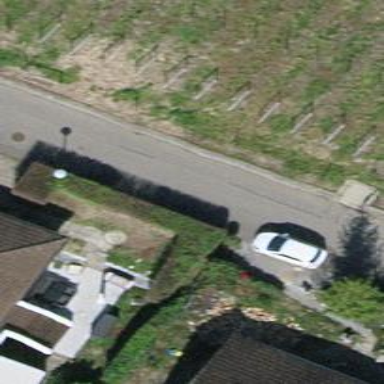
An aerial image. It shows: Hedge barrier.